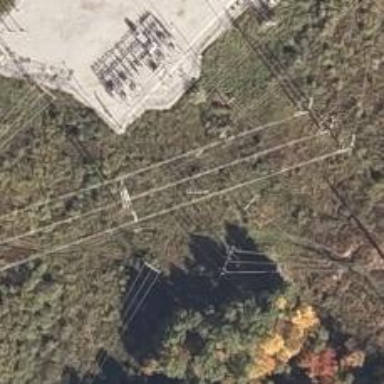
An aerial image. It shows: H-frame designed tower for power lines.